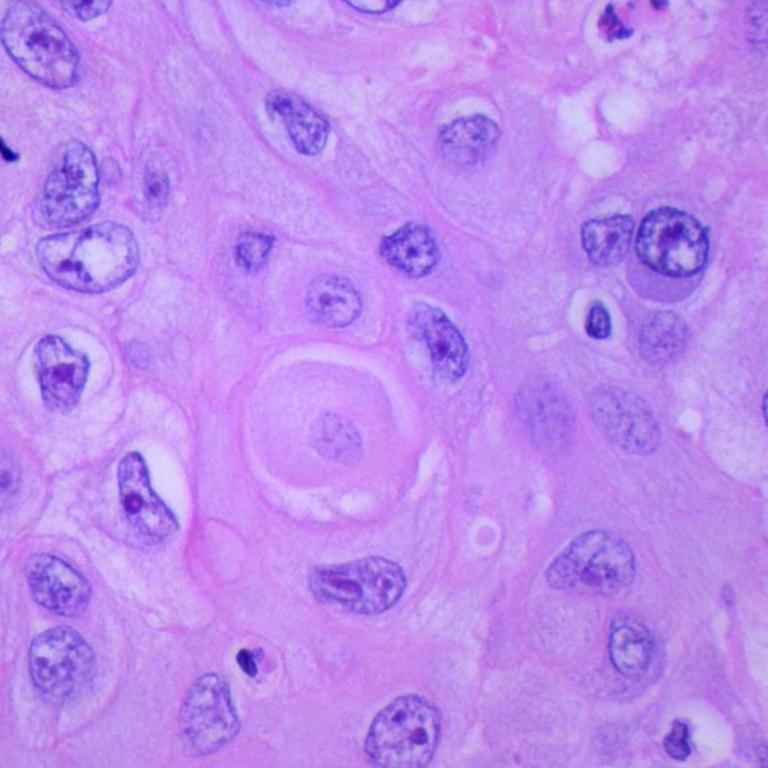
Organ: lung
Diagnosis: squamous carcinomas